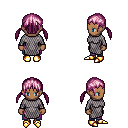
a pixel art fantasy rpg character, female body template, human, dark skin, chain mail, magenta pants, pink twin-tailed hairstyle, gold boots, four views (front, back, left, right), 2x2 character sprite sheet, small pixel art, hard edges, no anti-aliasing